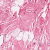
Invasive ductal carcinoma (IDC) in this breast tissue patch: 0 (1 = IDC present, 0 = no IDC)